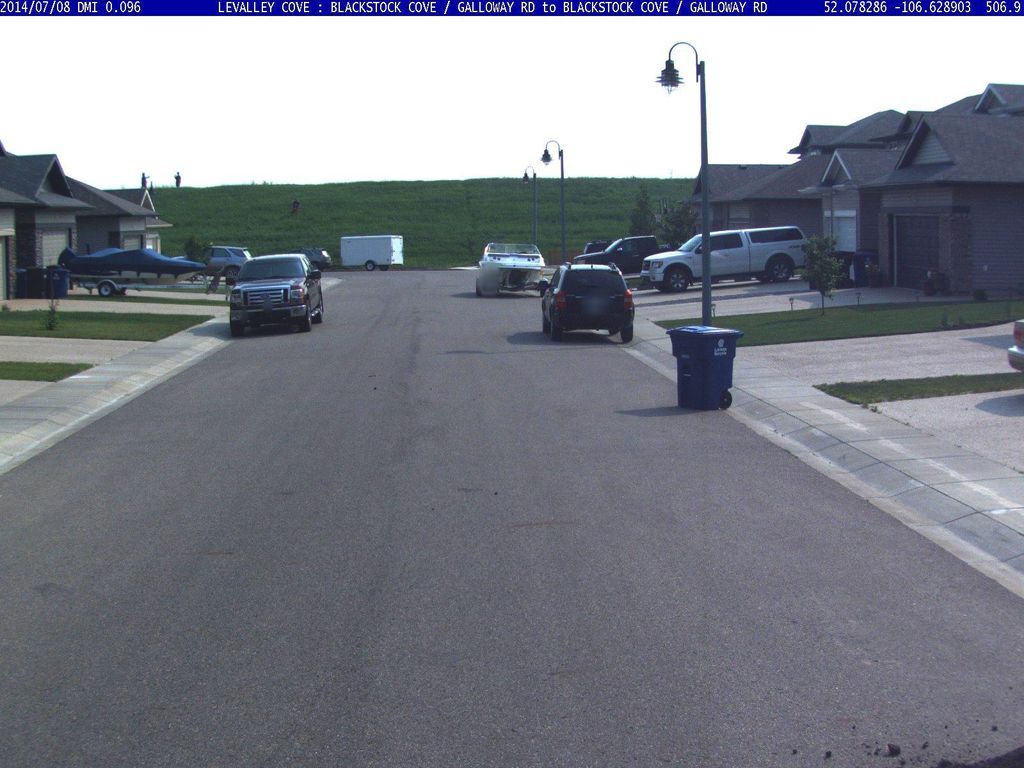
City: saskatoon